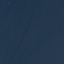
Label: SeaLake